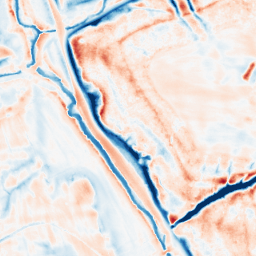
Category: trend_removal
Decomposition family: local_polynomial
Decomposition parameters: window_size: 21
degree: 1
Upsampling method: bilinear
Upsampling parameters: scale: 8
Upsampling scale: 8